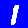
Digit: 1